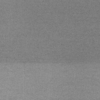
Label: dusty